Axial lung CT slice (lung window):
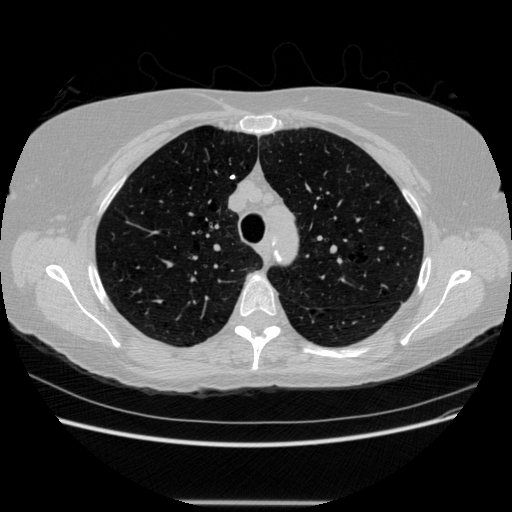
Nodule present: yes
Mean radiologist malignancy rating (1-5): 1.5